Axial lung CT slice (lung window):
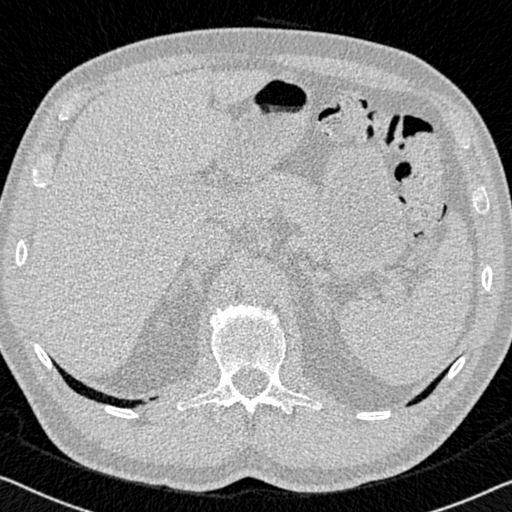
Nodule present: no